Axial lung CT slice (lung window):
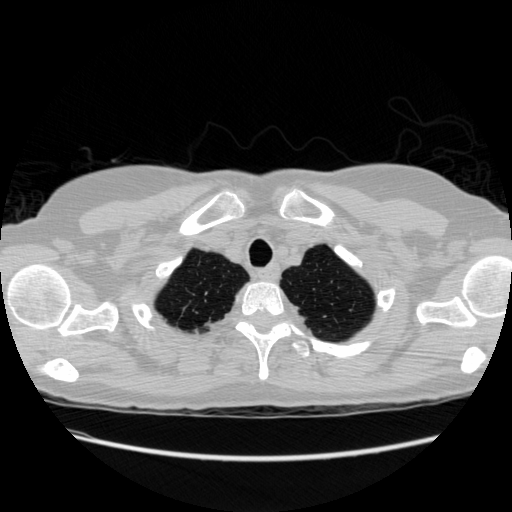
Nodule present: no